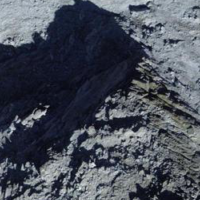
EUNIS habitat code: 48
Species observed at this site:
Ranunculus glacialis